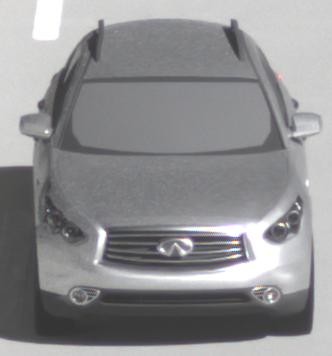
Make: Infiniti
Model: FX 37
Detailed model: FX (S51)
Model produced from: 2012/07
Model produced until: 2013/10
Doors: 5
Color: white
Road condition: dry road
Daytime: midday
Contrast: high contrast